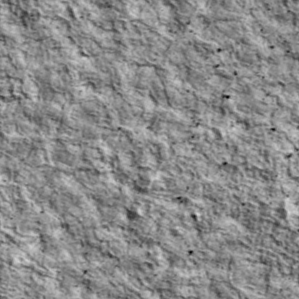
Label: non_frost